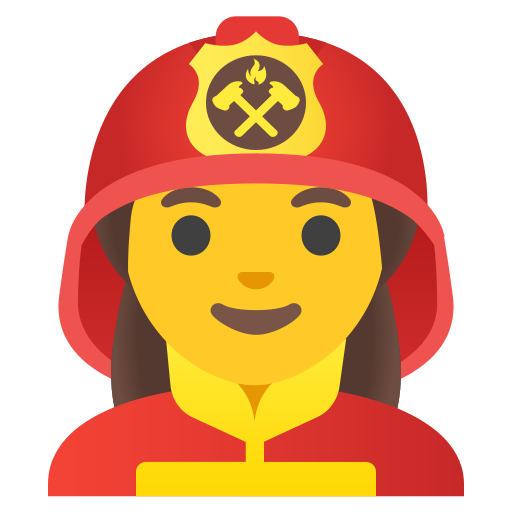
Emoji: 👩‍🚒